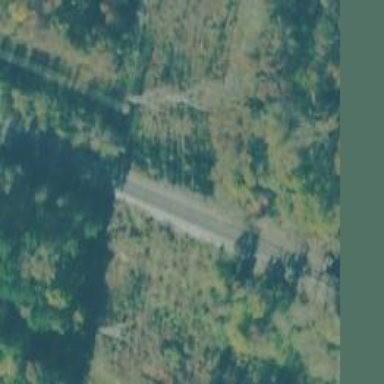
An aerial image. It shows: Abandoned railway spur.